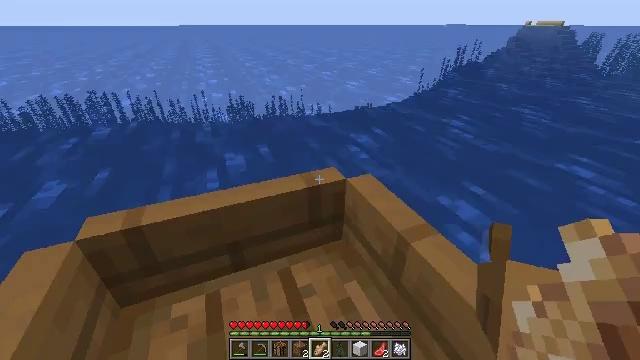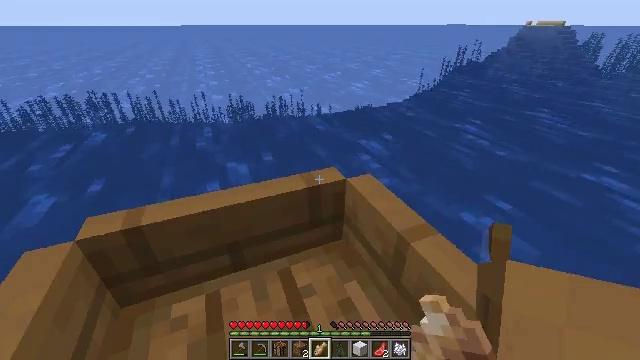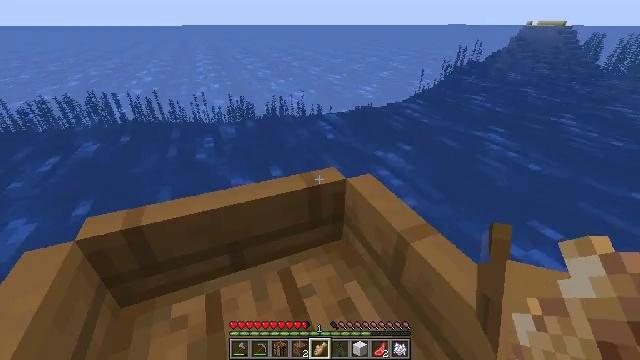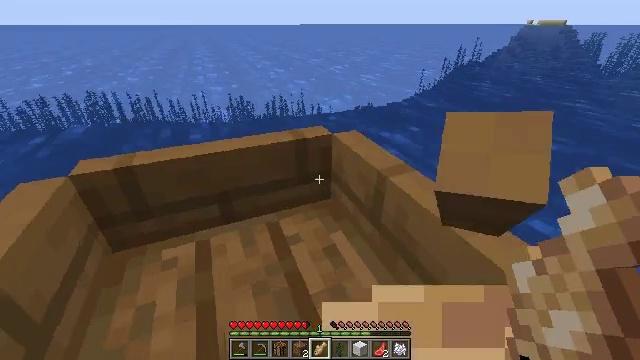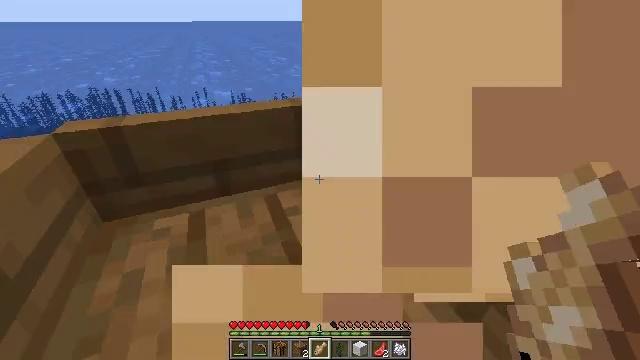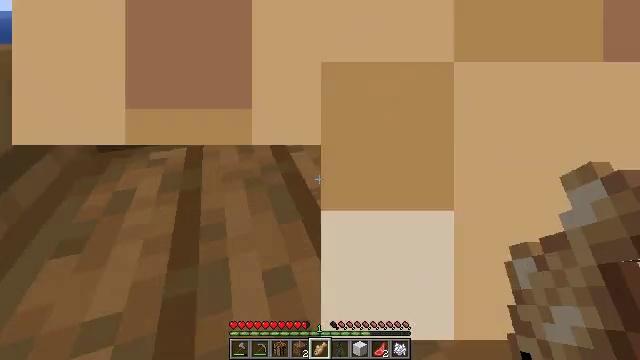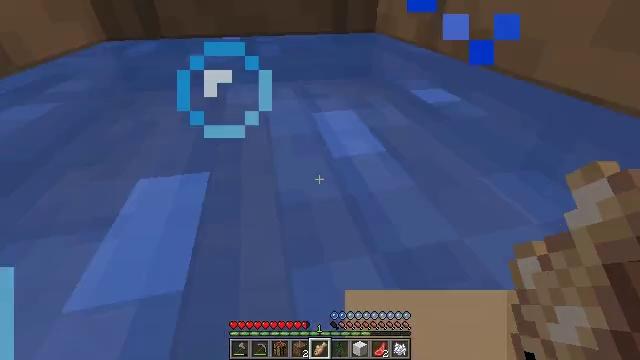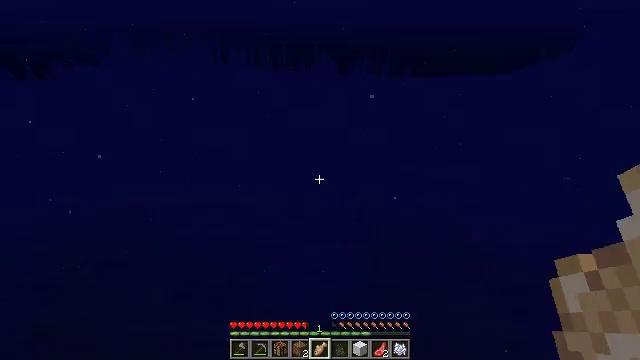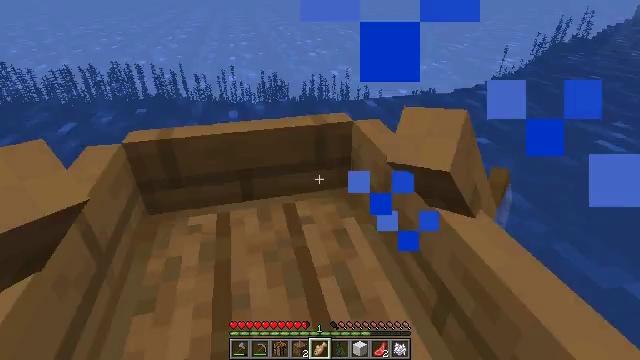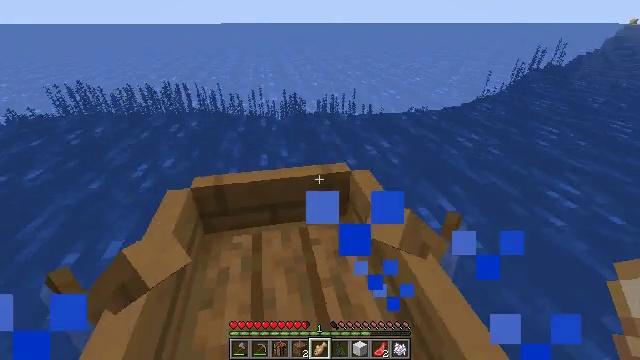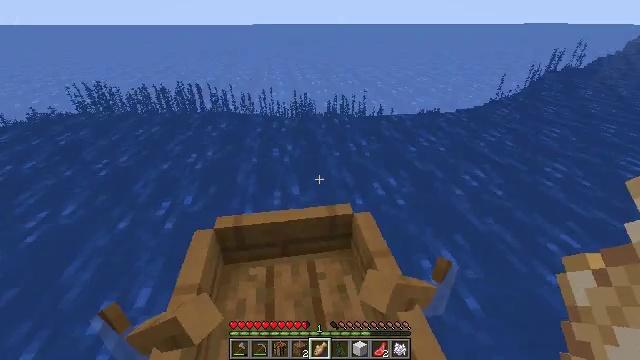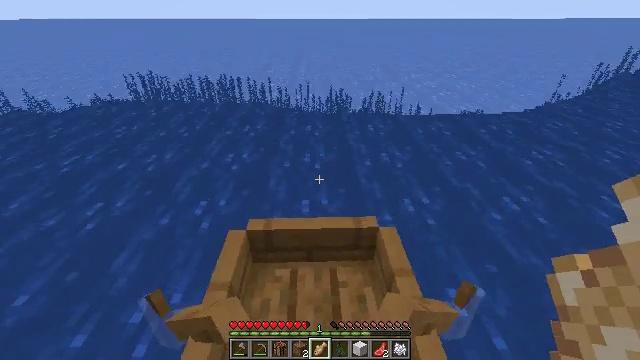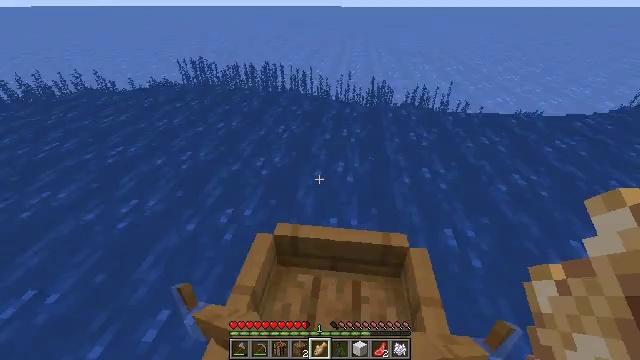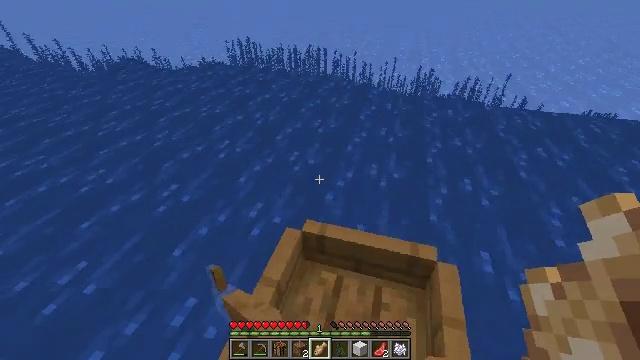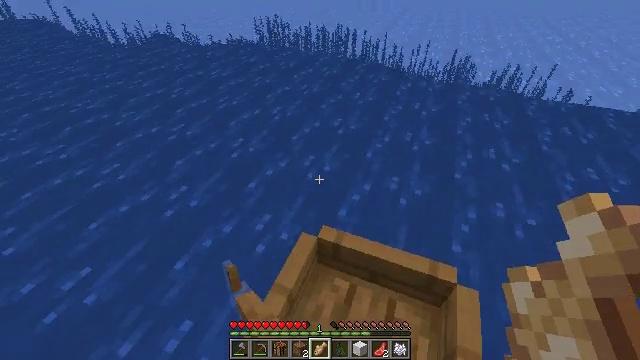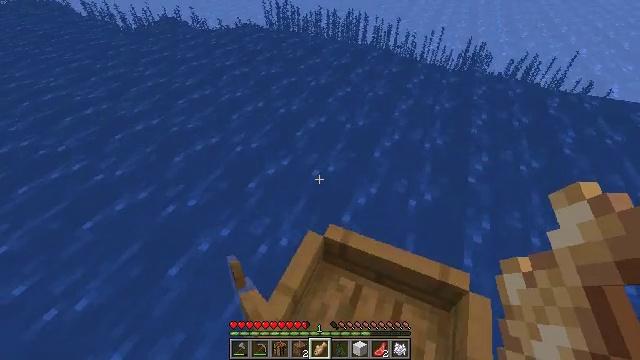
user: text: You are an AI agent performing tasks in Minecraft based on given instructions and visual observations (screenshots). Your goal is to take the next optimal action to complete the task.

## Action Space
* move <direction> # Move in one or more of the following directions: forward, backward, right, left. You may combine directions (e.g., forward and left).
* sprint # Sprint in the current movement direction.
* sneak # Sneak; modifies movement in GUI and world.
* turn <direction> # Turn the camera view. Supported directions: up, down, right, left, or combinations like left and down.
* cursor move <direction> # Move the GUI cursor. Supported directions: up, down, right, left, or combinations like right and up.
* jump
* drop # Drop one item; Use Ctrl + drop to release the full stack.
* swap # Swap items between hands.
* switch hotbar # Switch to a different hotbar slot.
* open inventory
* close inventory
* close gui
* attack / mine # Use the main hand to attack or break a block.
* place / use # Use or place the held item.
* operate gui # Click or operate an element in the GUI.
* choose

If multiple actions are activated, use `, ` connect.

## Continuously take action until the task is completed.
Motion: motion action
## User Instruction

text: Drop a cod.
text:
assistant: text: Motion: use / place
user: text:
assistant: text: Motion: sneak, use / place
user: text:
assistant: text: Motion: sneak
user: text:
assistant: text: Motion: sneak
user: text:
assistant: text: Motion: sneak, turn left and down
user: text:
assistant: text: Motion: turn left and down
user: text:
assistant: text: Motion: move forward, turn left and down
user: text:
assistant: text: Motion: move forward, turn left
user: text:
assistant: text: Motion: move forward, turn left
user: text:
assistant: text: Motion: move forward, turn left
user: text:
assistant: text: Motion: move forward, turn left
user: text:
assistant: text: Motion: move forward, turn left and down
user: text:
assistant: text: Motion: move forward, turn left and down
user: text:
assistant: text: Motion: move forward, turn left and down
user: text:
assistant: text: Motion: move forward, sprint, turn left and down
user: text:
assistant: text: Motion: move forward, sprint, turn down
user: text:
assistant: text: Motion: move forward, sprint, turn down
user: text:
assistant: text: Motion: move forward, sprint, turn right and down, jump
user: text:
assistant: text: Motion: move forward, sprint, turn right, jump
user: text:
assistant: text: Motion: move forward, sprint, jump
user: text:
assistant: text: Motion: move forward, sprint, jump
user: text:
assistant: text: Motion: move forward, sprint, jump
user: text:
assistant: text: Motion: move forward, sprint, jump
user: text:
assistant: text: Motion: move forward, sprint, jump
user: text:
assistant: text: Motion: move forward, sprint, turn left and down, jump
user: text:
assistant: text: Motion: move forward, sprint, turn left and down
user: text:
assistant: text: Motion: move forward, sprint, turn down
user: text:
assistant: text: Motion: move forward
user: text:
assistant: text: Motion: move forward
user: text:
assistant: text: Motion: move forward